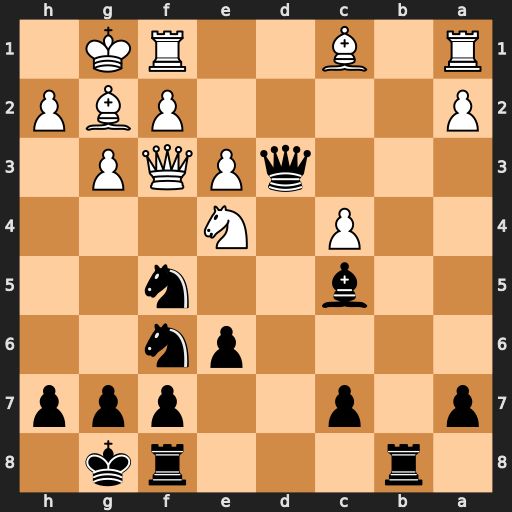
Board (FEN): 1r3rk1/p1p2ppp/4pn2/2b2n2/2P1N3/3qPQP1/P4PBP/R1B2RK1
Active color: b
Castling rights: -
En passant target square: -
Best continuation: Nxe4 Qxe4 Qc3